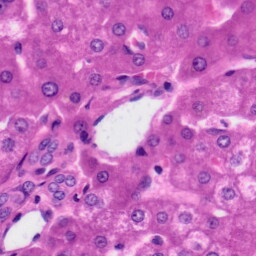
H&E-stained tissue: Liver